Question: I'm having a problem figuring out how to get to stay the same position when expands. All the divs are floating left and when I expand to expand also expands leaving an empty space between 2 and 4.
I can't wrap and in separate divs

This is the style I use for the divs:
'''
.subcatagory {
float: left;
width: 150px;
}
'''
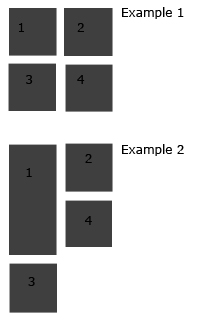
Answer: It's a problem with . For this you have to use <URL> . Other then you have to define your markup like this:
'''
<div class="parent">
<div class="long">1</div>
<div>3</div>
</div>
<div class="parent">
<div>2</div>
<div>4</div>
</div>
'''
Check this <URL>